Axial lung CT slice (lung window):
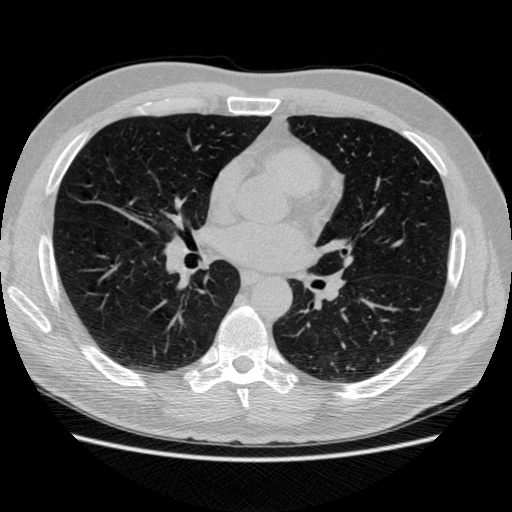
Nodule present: no